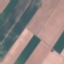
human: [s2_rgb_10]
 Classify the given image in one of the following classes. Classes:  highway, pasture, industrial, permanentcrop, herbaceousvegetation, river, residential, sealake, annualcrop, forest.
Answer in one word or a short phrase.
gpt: AnnualCrop